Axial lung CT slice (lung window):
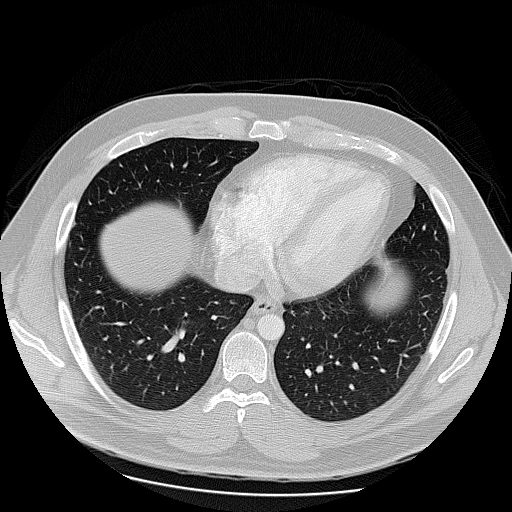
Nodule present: no